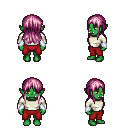
a pixel art fantasy rpg character, female body template, orc, green skin, white long-sleeve shirt, red pants, pink unkempt hairstyle, white cloth bracers, four views (front, back, left, right), 2x2 character sprite sheet, small pixel art, hard edges, no anti-aliasing